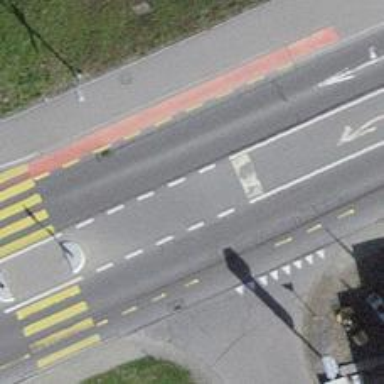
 with lane for cyclists on the left and cycle track on the right."